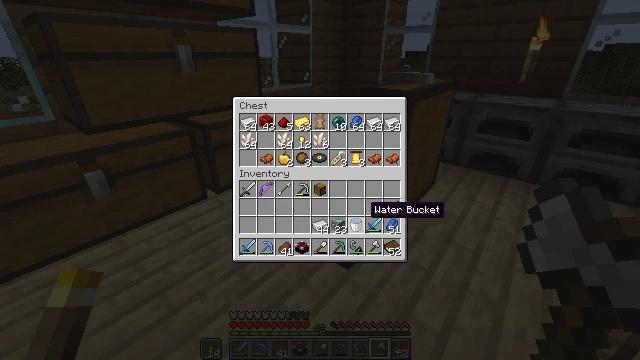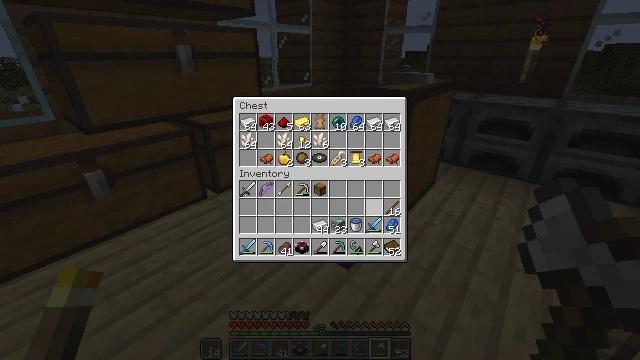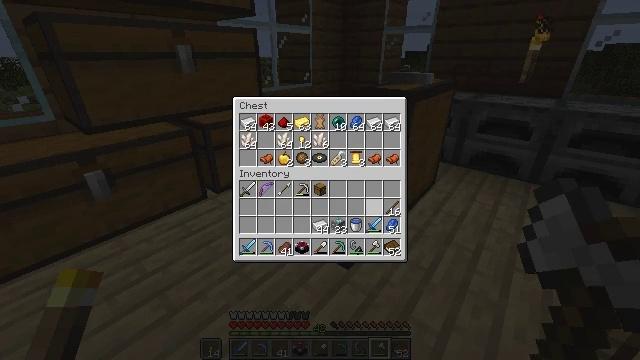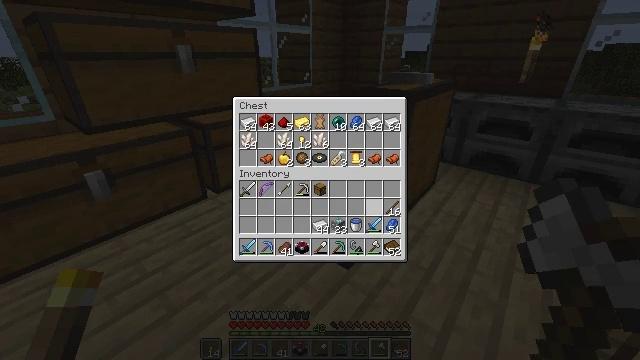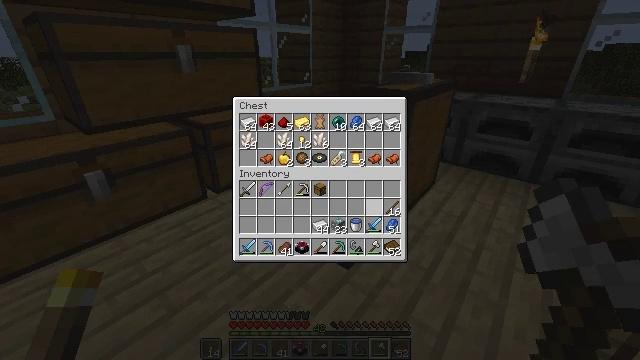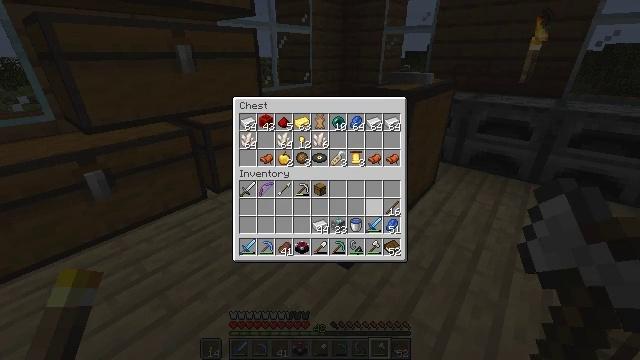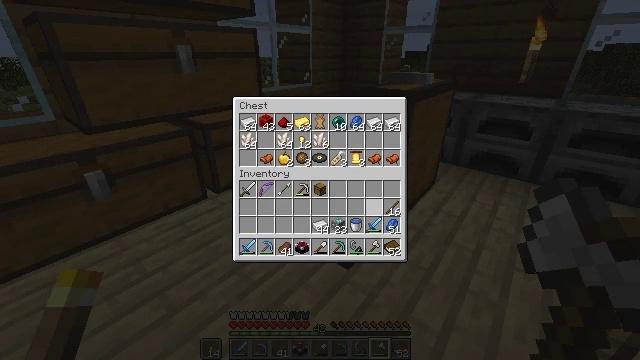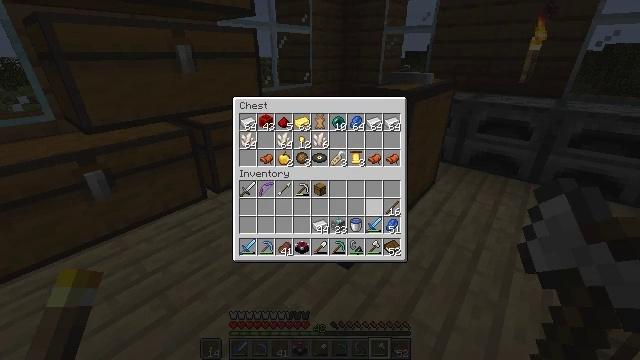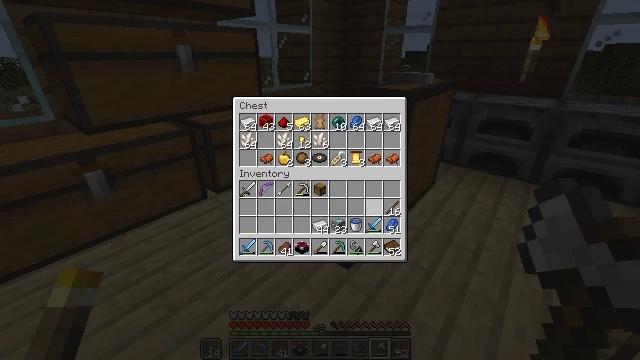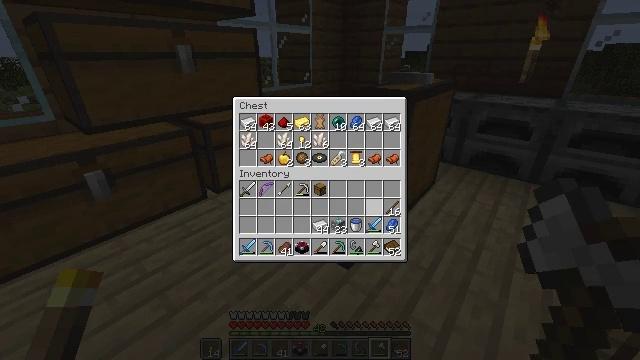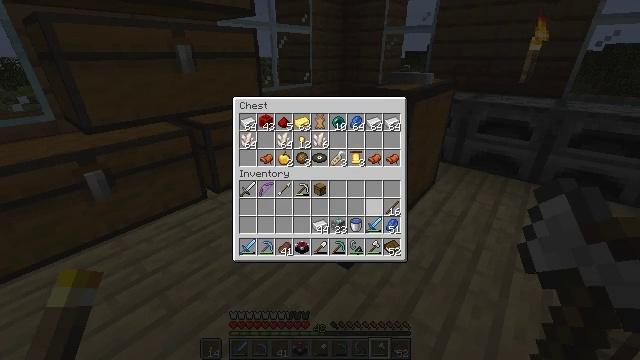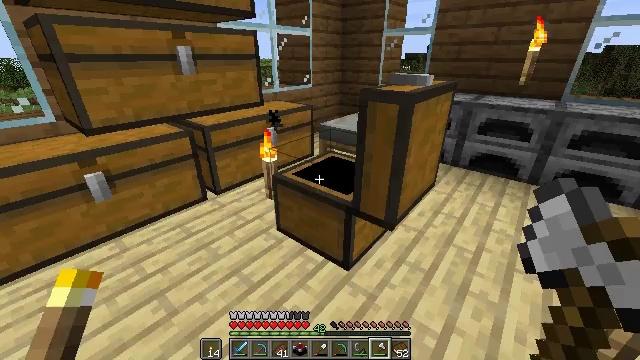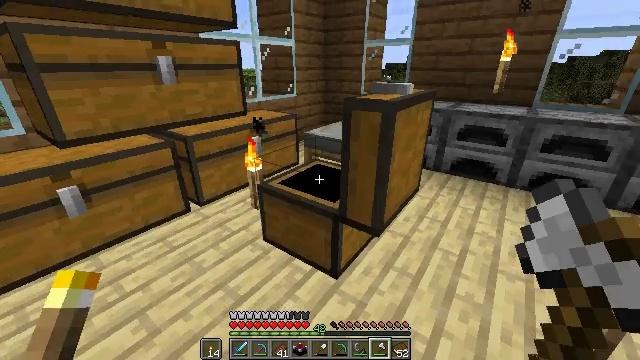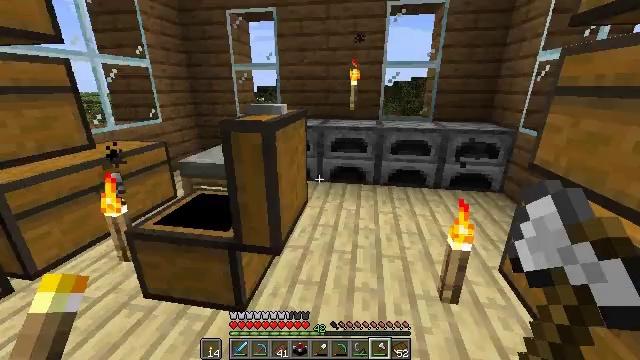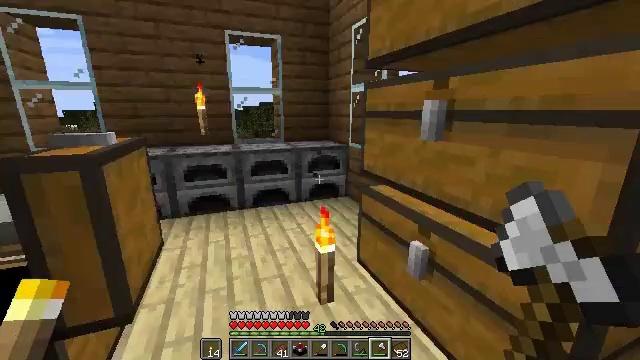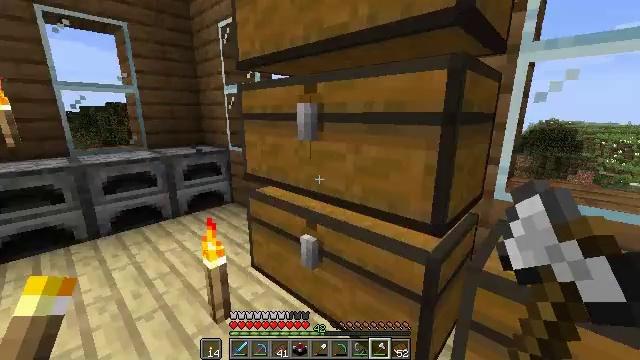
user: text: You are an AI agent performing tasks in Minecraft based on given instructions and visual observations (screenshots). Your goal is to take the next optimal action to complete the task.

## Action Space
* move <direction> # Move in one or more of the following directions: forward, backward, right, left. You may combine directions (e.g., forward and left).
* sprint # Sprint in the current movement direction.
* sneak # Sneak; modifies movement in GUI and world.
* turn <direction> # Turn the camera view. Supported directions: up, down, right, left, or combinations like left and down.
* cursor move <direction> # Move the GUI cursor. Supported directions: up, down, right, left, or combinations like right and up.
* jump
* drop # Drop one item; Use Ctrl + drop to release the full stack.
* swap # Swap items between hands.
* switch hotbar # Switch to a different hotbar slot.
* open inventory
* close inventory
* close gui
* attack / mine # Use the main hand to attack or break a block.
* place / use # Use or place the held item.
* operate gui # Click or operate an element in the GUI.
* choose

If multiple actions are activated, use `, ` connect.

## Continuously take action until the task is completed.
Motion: motion action
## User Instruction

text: Convert birch logs into birch planks.
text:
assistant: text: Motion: no_op
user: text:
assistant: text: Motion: turn up
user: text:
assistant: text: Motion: no_op
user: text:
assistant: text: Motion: no_op
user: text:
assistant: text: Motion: no_op
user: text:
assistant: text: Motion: no_op
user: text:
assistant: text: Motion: no_op
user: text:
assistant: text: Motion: no_op
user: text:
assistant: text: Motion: no_op
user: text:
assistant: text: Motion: no_op
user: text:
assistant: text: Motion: no_op
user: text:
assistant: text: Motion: turn right and up
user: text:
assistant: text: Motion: turn right and up
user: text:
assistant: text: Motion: turn right and up
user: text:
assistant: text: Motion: turn right
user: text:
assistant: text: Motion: turn right and down
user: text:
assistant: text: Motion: turn right and down
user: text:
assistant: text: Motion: turn right and down
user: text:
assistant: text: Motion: turn right and down
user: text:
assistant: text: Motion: turn right and down
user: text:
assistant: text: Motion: turn right and down
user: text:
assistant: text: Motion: turn right and down, use / place
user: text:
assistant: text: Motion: use / place
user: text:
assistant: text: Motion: use / place
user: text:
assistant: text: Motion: turn right and up
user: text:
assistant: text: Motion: turn right and up
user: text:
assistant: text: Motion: no_op
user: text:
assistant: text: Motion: no_op
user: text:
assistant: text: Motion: no_op
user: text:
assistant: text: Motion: no_op